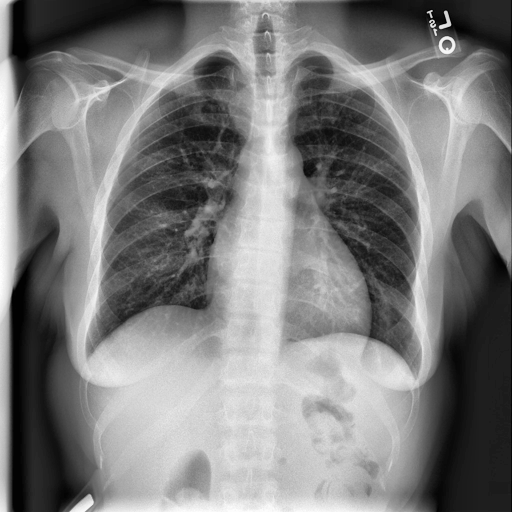
Finding: NORMAL